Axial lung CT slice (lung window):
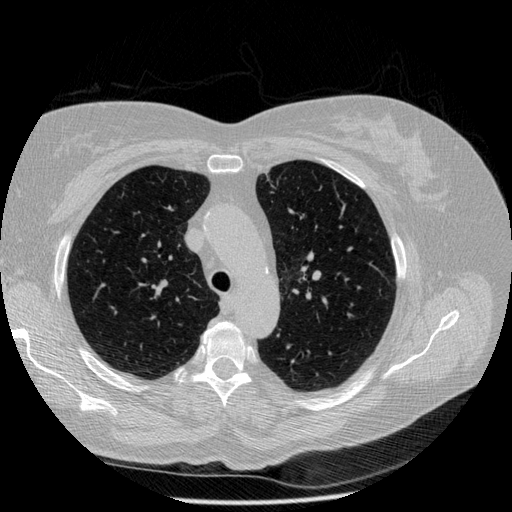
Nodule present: no